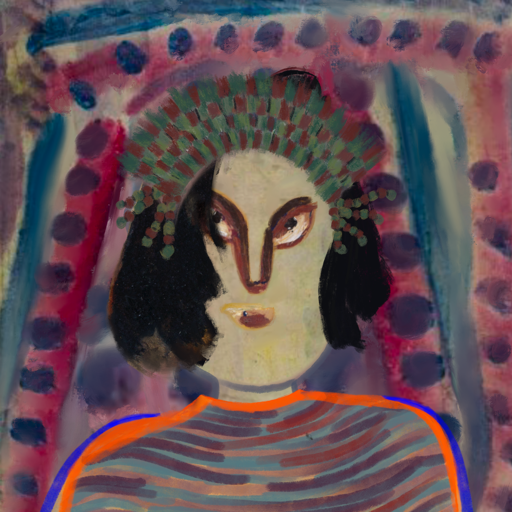
Background: HillGirl, Head And Neck Front: Hill_Girl, Face Front: After_Raid, Bust: Experience, Hair Front: Mosgoul, Head Accessory: After_Raid_Crown, Second Necklace: Blank, Necklace: Blank, Baby: Blank